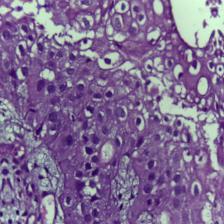
Diagnosis: OSCC